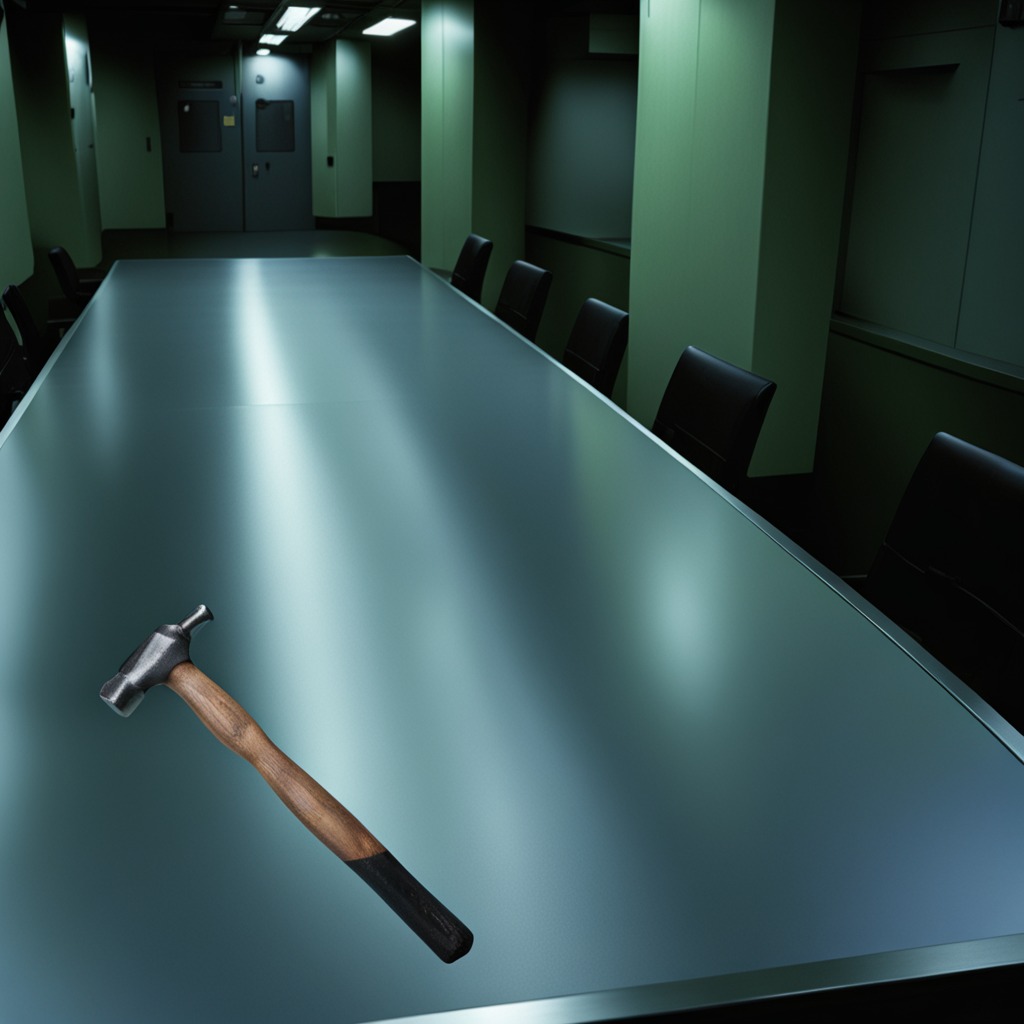
A hammer is lying on a clean empty table in a railway signal maintenance room lit by harsh overhead fluorescents.